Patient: sex F, age 58
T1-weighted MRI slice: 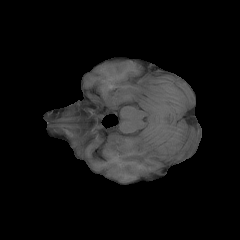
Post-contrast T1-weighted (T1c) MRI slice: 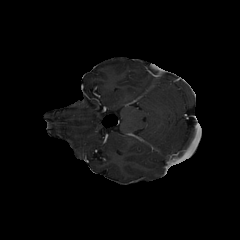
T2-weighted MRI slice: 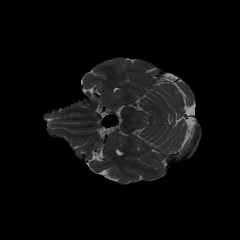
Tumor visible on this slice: no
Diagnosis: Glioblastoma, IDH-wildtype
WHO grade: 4